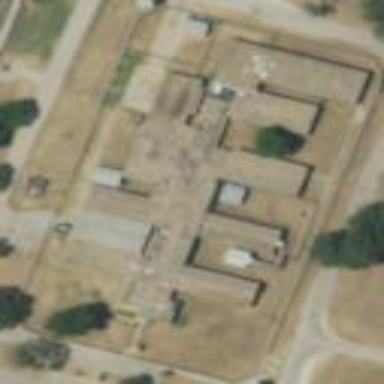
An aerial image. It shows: Prison enclosed by fence.